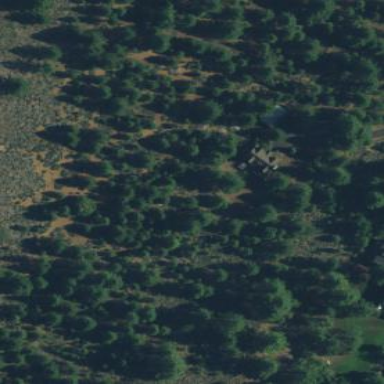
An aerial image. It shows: Evergreen woodland with needle-leaved trees.